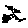
Label: sun